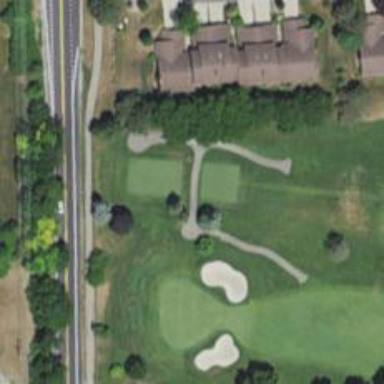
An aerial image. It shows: Service road designated as golf cart path.